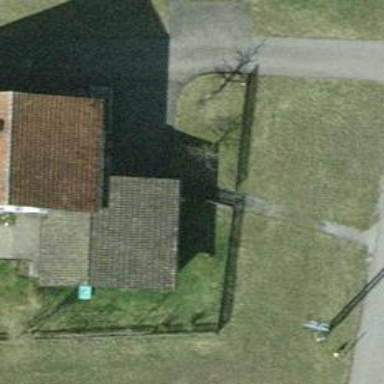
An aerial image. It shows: Entrance with barrier.